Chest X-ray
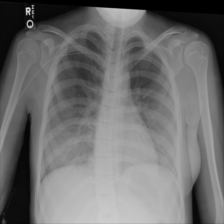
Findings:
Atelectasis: negative
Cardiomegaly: negative
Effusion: negative
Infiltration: negative
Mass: negative
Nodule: negative
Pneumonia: negative
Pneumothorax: negative
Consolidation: negative
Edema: negative
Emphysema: negative
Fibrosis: negative
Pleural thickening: negative
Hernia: negative